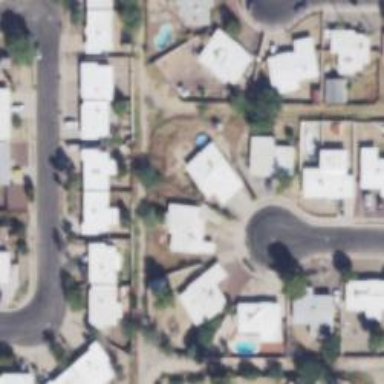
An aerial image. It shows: Alley classified as service road.